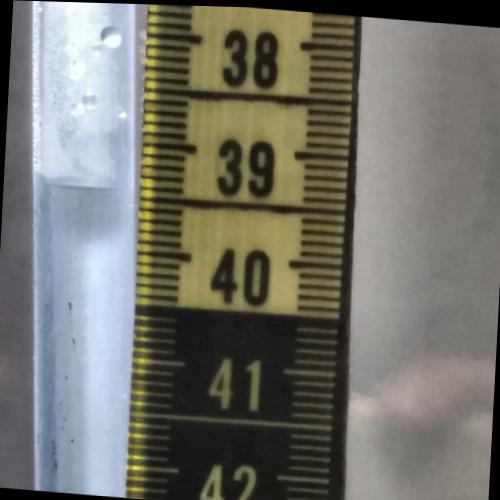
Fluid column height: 39.4 cm